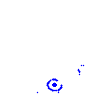
Particle: proton